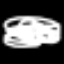
Label: The Eiffel Tower